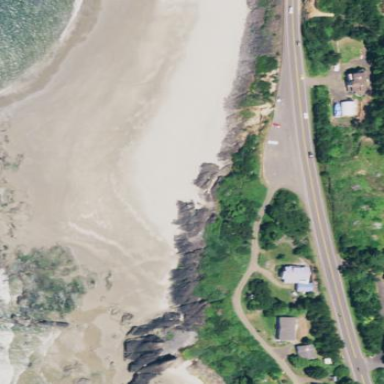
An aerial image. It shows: Sandy beach with natural surroundings.